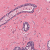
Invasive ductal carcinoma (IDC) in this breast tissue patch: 0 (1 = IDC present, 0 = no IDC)